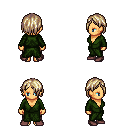
a pixel art fantasy rpg character, female body template, human, tanned skin, green robe, gold greaves, white blonde bangs hairstyle, maroon shoes, four views (front, back, left, right), 2x2 character sprite sheet, small pixel art, hard edges, no anti-aliasing